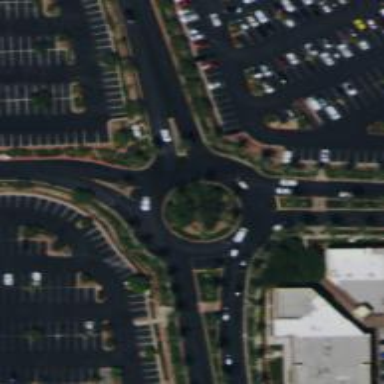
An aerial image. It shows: Unclassified road with asphalt surface leading to roundabout.